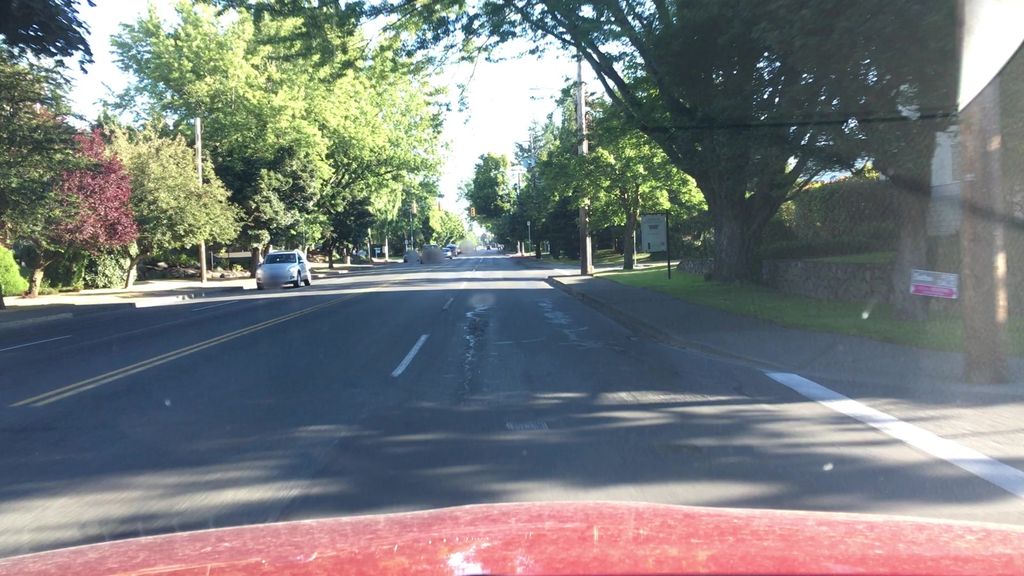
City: victoria